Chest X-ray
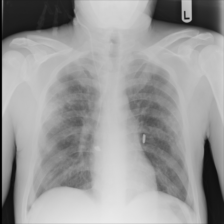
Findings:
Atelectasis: negative
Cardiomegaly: negative
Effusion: negative
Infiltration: positive
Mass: negative
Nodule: negative
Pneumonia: negative
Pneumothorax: negative
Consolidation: negative
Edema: negative
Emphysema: negative
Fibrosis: negative
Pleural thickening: negative
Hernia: negative